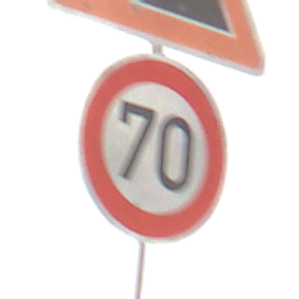
Verkehrszeichen: Geschwindigkeit70
Zusatzzeichen oben: Steigung10
Umgebung: Outdoor, Nature
Tageszeit: Midday
Wetter: Overcast
Licht: Natural
Jahreszeit: NotSpecified
Kontrast: LowContrast